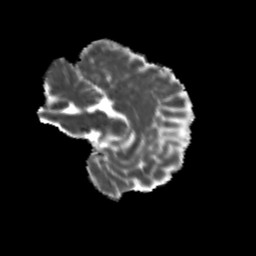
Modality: MD
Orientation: sagittal
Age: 20
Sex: female
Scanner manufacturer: siemens
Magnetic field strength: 3 T
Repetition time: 3.5 s
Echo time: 0.104 s